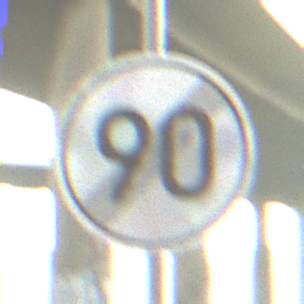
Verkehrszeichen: EndeGeschwindigkeit90
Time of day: SunriseSunset
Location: Outdoor (Suburban)
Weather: PartlyCloudy
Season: NotSpecified
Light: Natural